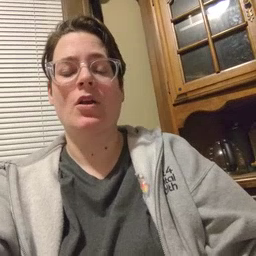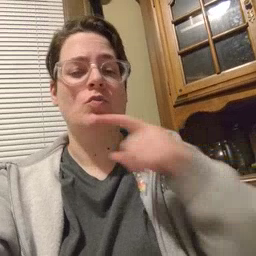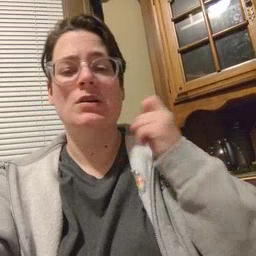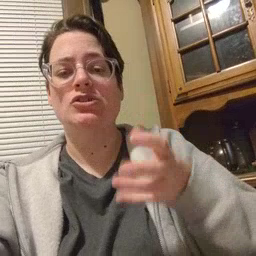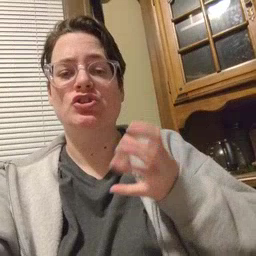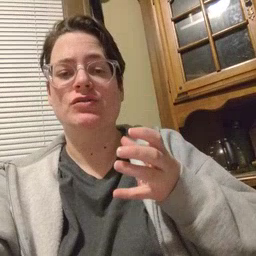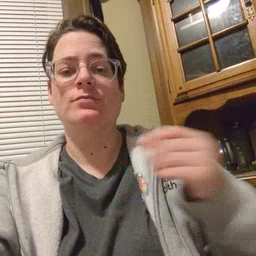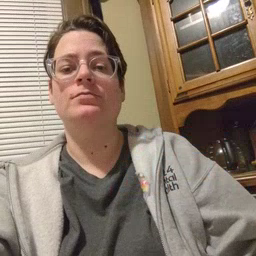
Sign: dryer